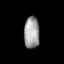
Tissue: lung
Cell type: Fibroblasts
Senescence score: 0.6898
Nuclear area (px): 478
Mean DAPI intensity: 158.973